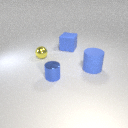
small blue metal cylinder to the right of small yellow metal sphere